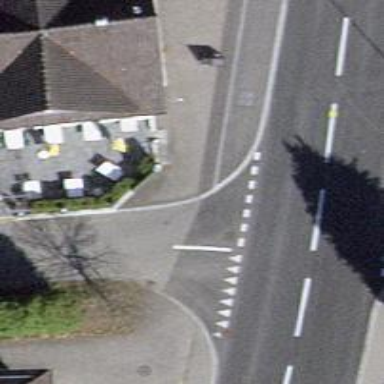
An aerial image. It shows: Road with "give way" sign.